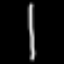
Label: line